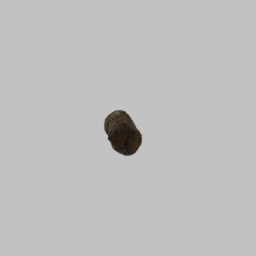
Label: nature